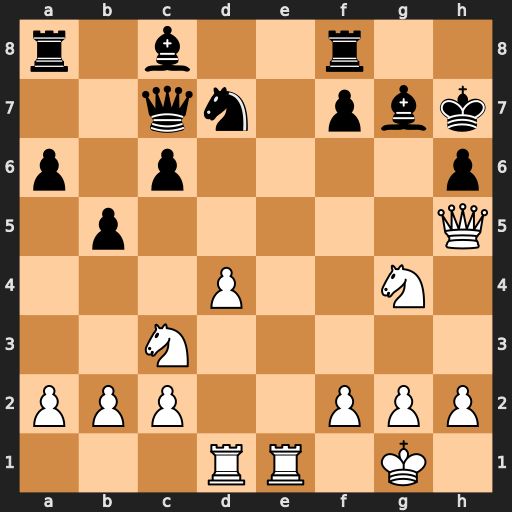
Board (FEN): r1b2r2/2qn1pbk/p1p4p/1p5Q/3P2N1/2N5/PPP2PPP/3RR1K1
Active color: w
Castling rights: -
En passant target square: -
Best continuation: Ne4 Qf4 g3